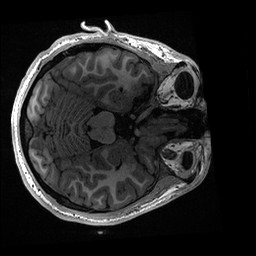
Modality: T1w
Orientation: axial
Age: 19
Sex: male
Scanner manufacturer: ge
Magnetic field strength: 3 T
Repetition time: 0.006952 s
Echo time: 0.00292 s